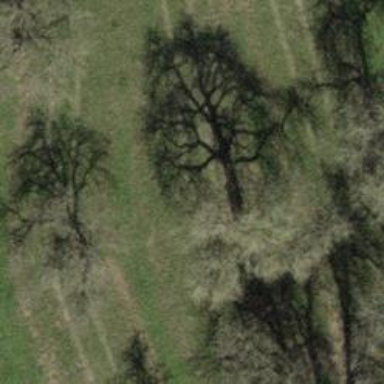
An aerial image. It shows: Beautiful tree in nature.